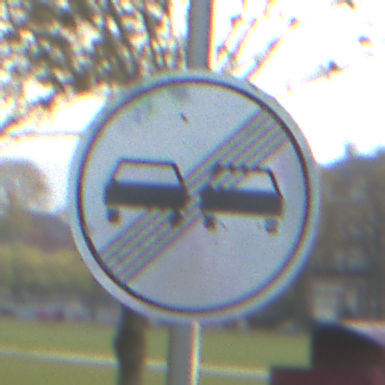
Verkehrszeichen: EndeUeberholverbot
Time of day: MorningAfternoon
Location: Outdoor (Suburban)
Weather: PartlyCloudy
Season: NotSpecified
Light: Natural